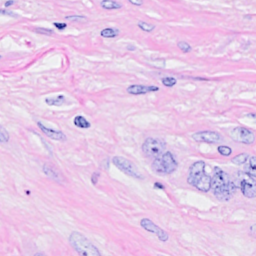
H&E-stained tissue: Breast